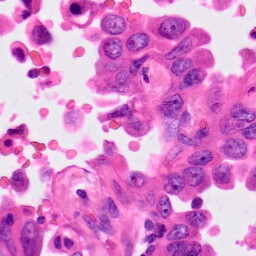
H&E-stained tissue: Lung